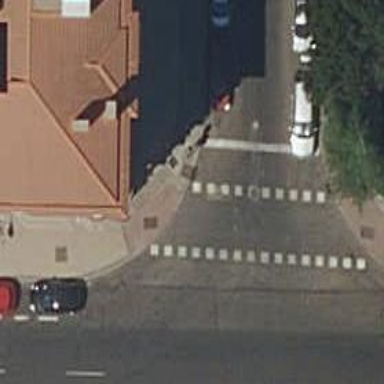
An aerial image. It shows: Kerb serving as barrier.